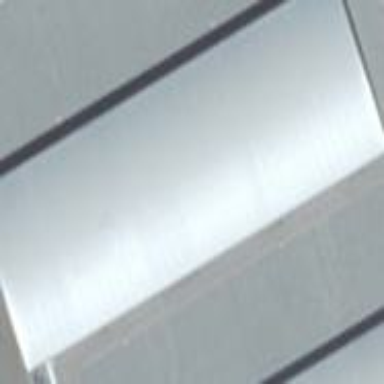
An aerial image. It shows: Part of building with round metal roof oriented along axis.